Field crop: tomato
Growth stage: 2
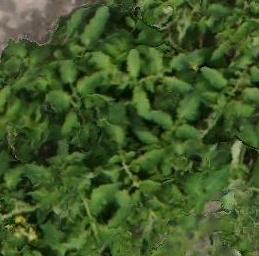
Species: tomato